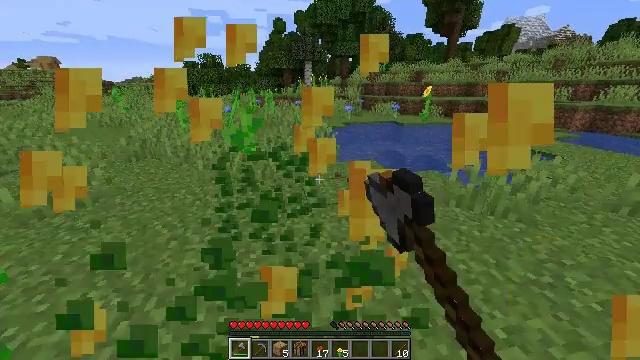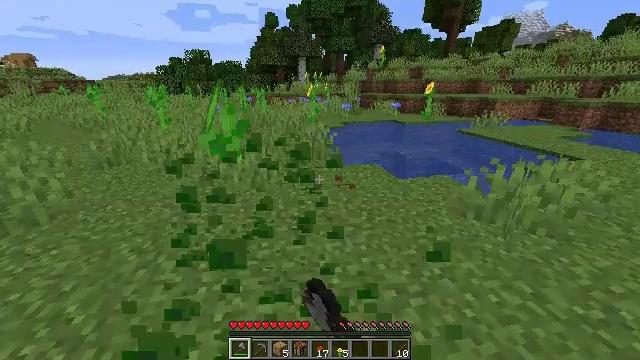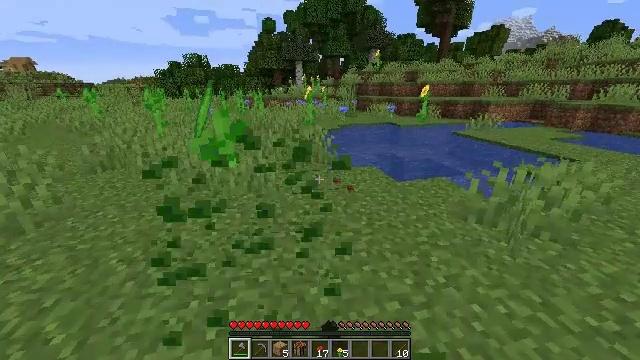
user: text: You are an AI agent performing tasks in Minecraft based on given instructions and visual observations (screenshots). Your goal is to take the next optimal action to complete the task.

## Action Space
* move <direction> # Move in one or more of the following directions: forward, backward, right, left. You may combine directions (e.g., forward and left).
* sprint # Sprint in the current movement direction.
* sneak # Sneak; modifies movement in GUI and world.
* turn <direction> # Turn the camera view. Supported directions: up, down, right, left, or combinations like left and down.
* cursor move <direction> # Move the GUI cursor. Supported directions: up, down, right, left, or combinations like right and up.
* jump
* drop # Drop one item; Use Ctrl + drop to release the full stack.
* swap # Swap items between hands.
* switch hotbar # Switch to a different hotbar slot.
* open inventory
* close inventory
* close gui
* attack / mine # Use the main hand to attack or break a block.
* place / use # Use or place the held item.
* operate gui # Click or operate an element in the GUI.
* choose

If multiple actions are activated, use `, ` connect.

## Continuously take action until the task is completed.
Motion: motion action
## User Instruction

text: Retrieve sunflower in your inventory.
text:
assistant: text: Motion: move forward, turn right
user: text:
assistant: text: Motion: move forward
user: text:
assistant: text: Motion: no_op